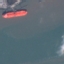
Label: SeaLake